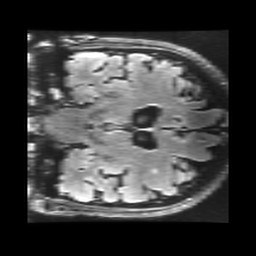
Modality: FLAIR
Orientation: coronal
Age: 78
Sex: female
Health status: healthy
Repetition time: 12 s
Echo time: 0.09782 s